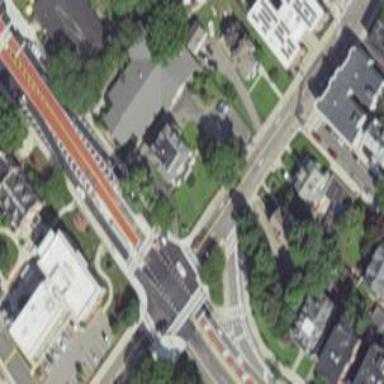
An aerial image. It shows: Busway road.